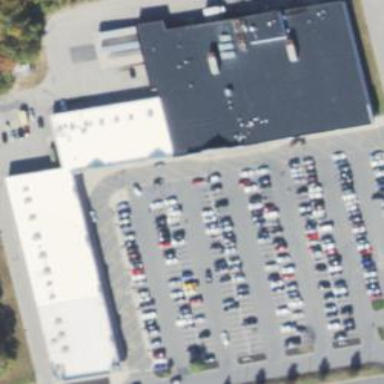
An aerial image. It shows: Commercial building.